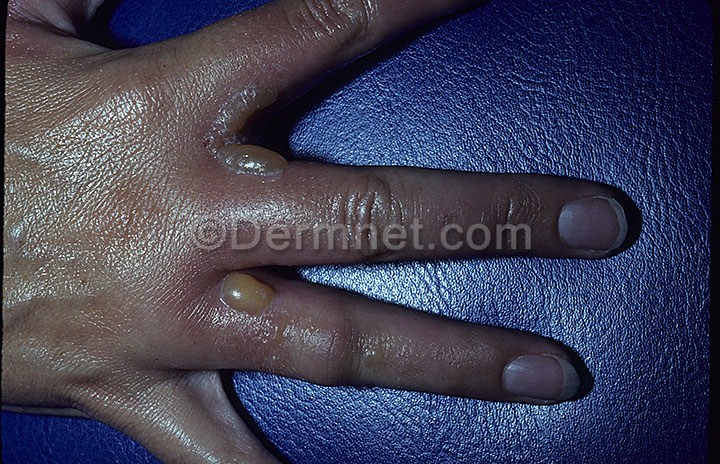
Disease: Light Diseases and Disorders of Pigmentation